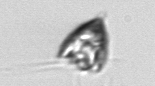
Label: Pyramimonas_longicauda